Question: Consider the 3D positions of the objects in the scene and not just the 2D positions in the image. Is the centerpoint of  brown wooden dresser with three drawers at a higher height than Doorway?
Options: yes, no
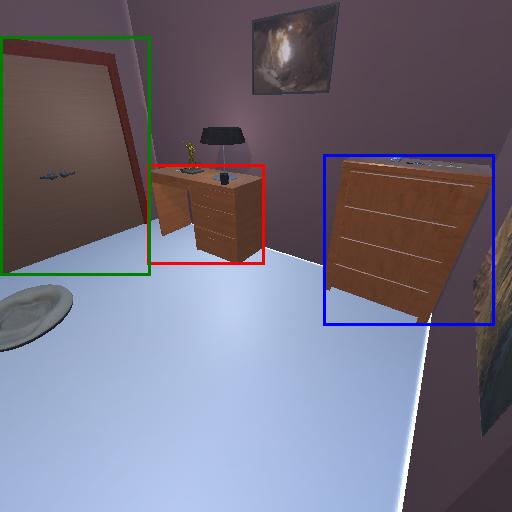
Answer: yes